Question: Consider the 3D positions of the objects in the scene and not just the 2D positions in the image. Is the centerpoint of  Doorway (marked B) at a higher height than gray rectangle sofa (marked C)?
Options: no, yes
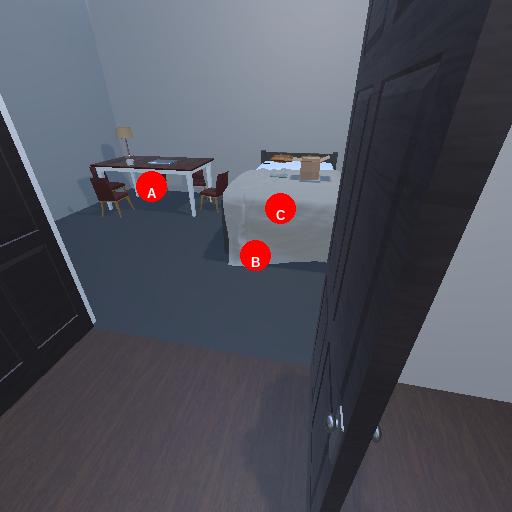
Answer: no